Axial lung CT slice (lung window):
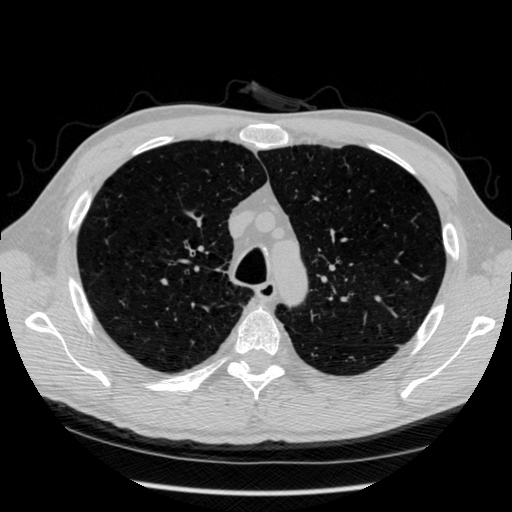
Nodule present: no